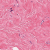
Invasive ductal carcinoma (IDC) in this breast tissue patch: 0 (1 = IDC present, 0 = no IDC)